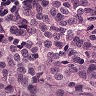
Metastatic tissue present: yes